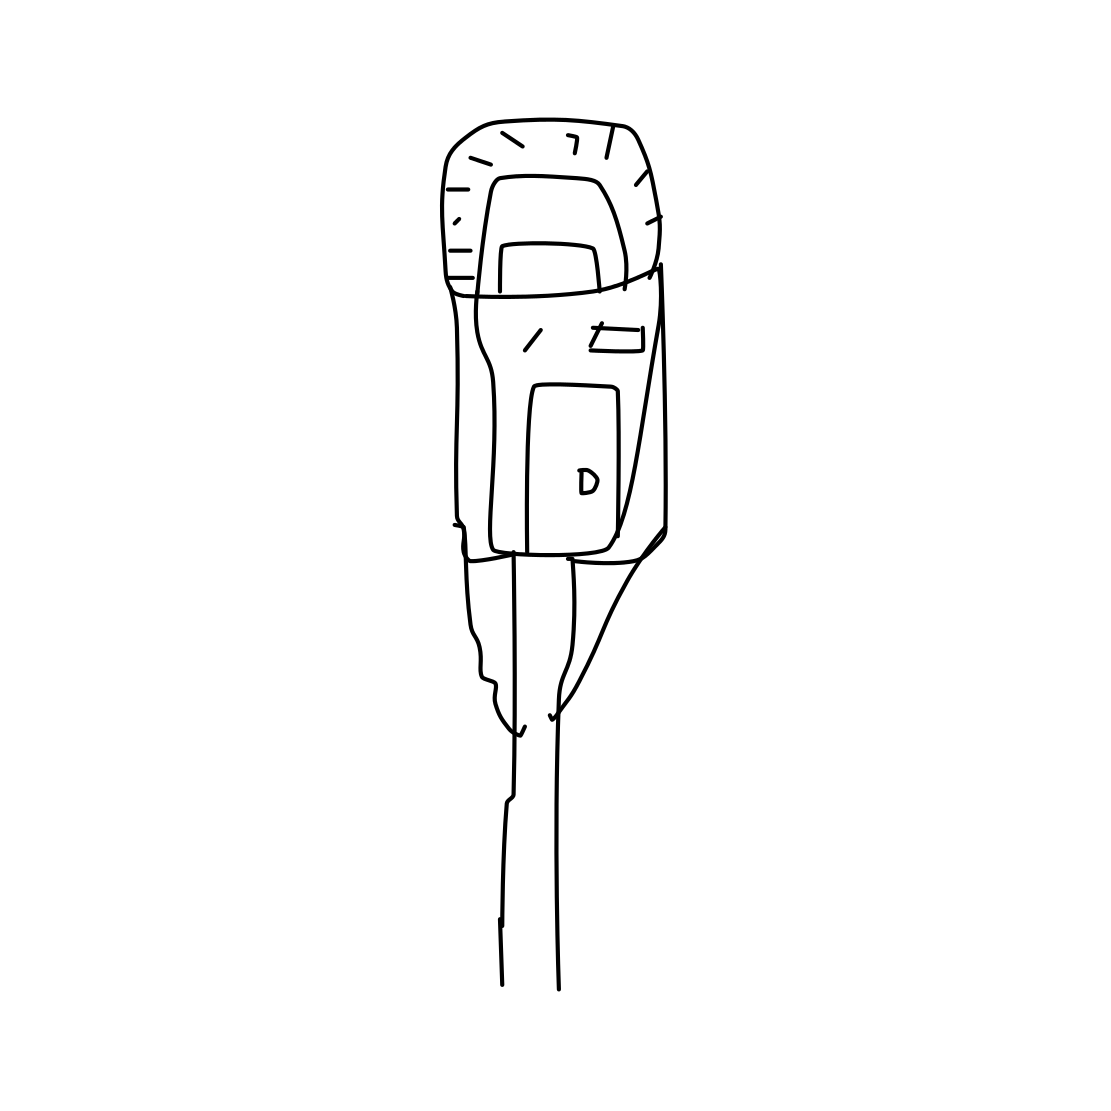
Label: parking meter